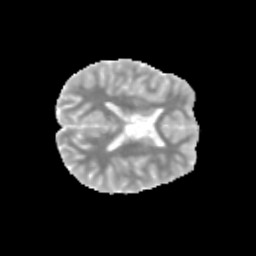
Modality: MD
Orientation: axial
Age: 12
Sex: male
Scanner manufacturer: siemens
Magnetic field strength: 3 T
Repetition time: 3.8 s
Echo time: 0.07 s